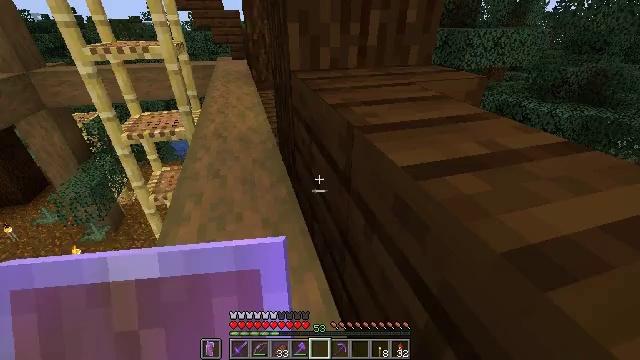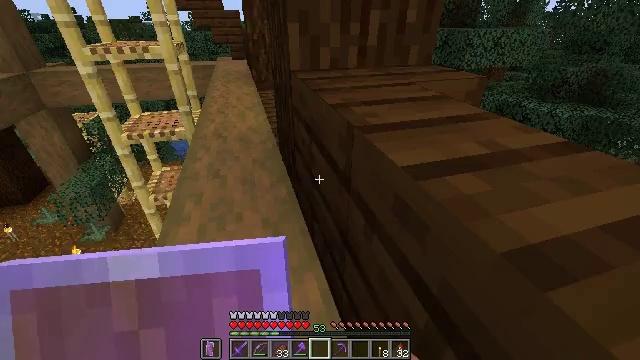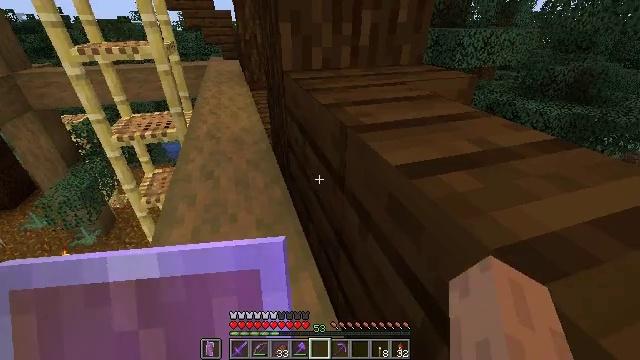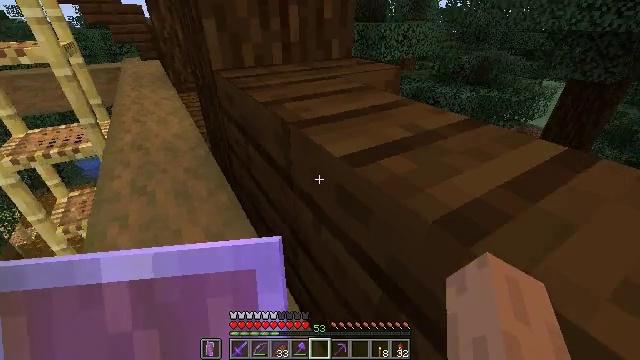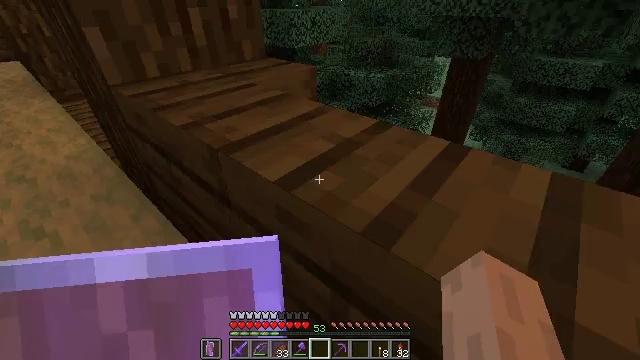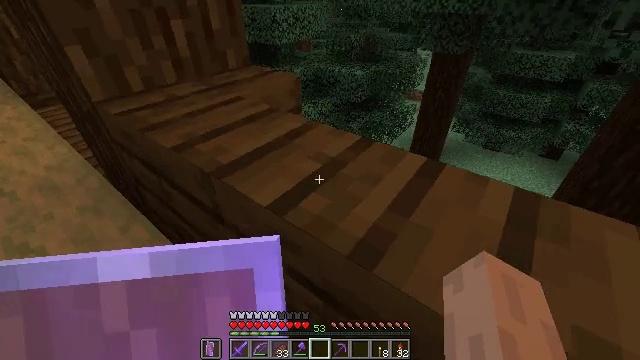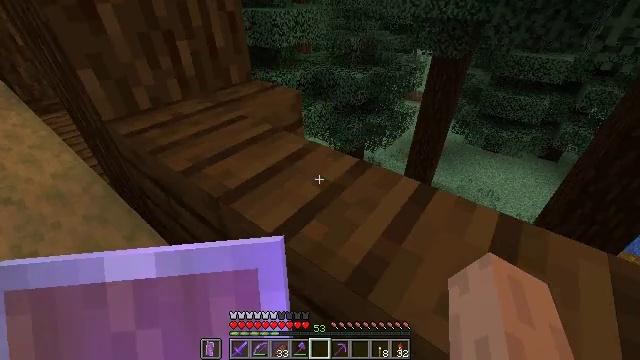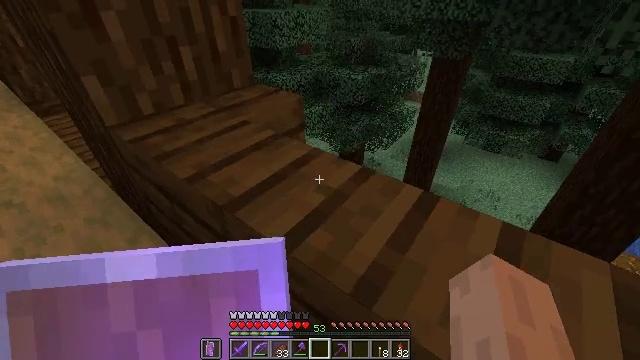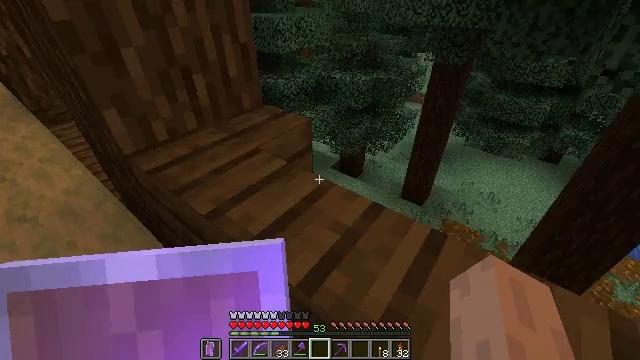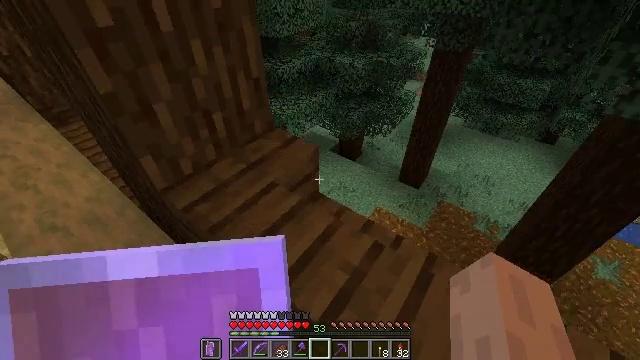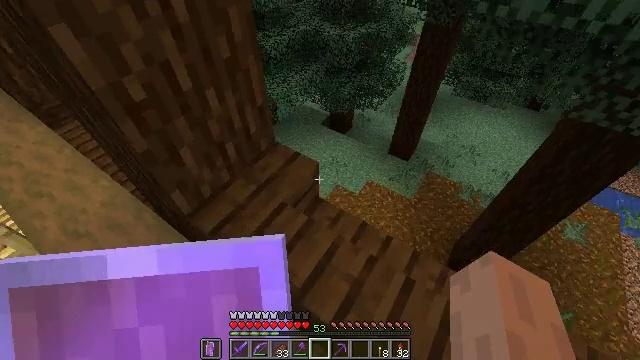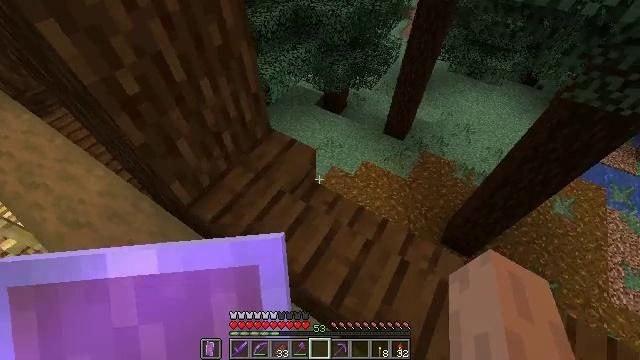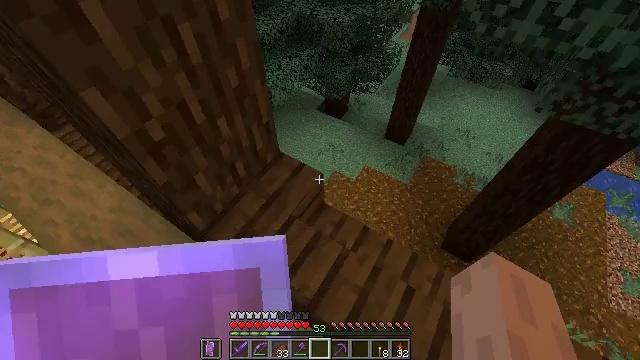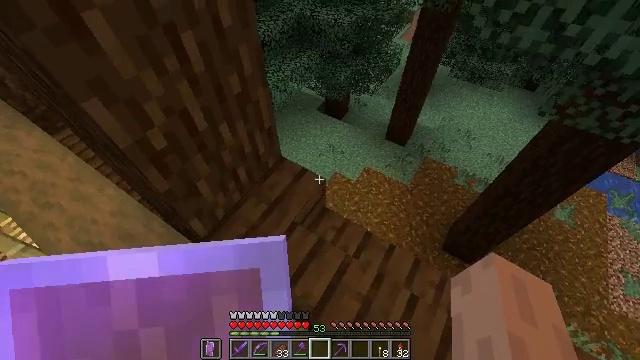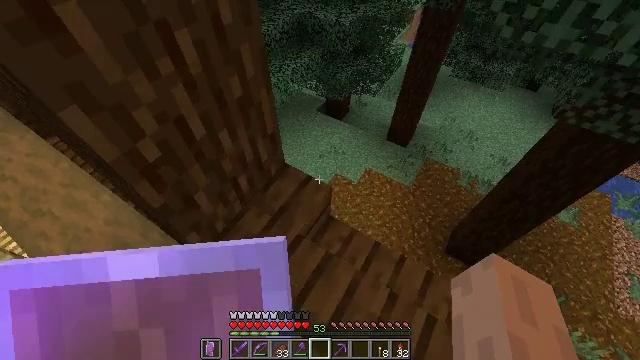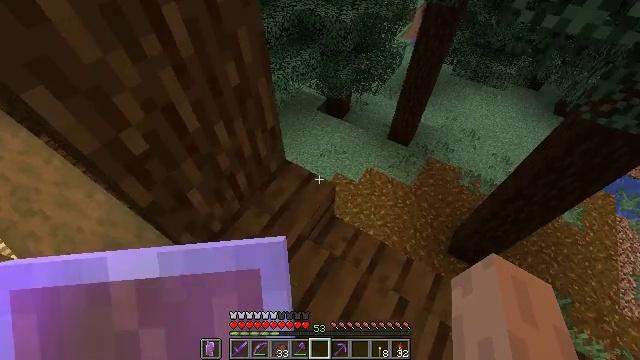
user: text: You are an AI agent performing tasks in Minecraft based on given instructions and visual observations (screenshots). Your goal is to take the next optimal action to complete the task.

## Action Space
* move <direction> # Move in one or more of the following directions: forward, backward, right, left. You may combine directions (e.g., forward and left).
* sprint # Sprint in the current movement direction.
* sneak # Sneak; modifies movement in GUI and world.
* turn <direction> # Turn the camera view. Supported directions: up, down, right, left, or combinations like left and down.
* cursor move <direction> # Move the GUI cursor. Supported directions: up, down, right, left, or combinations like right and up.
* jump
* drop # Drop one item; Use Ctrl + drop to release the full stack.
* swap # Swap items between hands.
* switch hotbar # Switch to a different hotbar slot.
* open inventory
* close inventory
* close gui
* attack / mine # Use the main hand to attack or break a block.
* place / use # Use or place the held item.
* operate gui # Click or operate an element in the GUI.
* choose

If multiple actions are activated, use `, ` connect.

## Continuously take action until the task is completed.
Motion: motion action
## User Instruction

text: Break the dark oak stairs to collect them.
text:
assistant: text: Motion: sneak
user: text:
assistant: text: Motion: sneak, turn right
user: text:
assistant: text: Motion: turn right
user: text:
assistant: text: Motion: turn right and down
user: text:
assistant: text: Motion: turn right and down
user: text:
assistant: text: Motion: no_op
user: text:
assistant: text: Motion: move forward
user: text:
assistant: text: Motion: move forward, jump
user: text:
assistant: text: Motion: move forward, turn down, jump
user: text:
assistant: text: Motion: move forward, turn right and down, jump
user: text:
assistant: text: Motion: move forward, turn right and down
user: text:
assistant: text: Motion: move forward
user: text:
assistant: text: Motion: move forward
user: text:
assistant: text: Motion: no_op
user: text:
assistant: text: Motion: no_op
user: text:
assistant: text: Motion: no_op
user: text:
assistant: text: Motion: turn right
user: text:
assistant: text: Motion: turn right and up
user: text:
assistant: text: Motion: turn right and up
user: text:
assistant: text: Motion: turn right and up
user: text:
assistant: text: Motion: turn right and up
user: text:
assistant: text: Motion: turn right
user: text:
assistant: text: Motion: no_op
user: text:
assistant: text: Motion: no_op
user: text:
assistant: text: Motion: no_op
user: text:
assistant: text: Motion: no_op
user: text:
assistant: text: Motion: no_op
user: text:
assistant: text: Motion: no_op
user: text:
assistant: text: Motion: no_op
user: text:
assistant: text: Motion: no_op